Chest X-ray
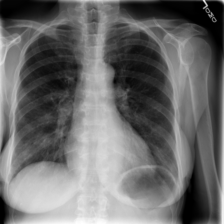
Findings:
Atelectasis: negative
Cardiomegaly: negative
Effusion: negative
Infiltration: negative
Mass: negative
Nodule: negative
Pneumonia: negative
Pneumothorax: negative
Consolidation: negative
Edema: negative
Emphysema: negative
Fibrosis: negative
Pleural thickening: negative
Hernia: negative